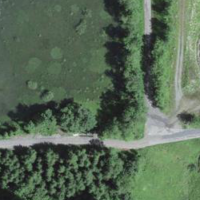
EUNIS habitat code: 14
Species observed at this site:
Angelica sylvestris
Filipendula ulmaria